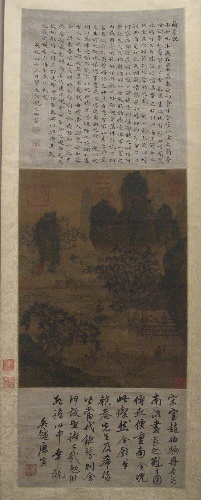
Title: 明/清   佚名（舊傳趙伯駒） 蘭亭圖   軸|Orchid Pavilion or Lanting
Artist: Unidentified artist|Zhao Boju
Artist bio: |Chinese, 11th century
Object type: Hanging scroll
Classification: Paintings
Medium: Hanging scroll; ink and color on silk
Culture: China
Period: Ming (1368–1644) or Qing (1644–1911) dynasty
Dimensions: Image: 15 3/4 x 12 1/8 in. (40 x 30.8 cm)
Overall (with colophons): 35 1/4 x 12 1/8 in. (89.5 x 30.8 cm)
Overall with mounting: 57 1/4 x 14 7/8 in. (145.4 x 37.8 cm)
Department: Asian Art
Credit line: John Stewart Kennedy Fund, 1913
Accession year: 1913
Repository: Metropolitan Museum of Art, New York, NY
Tags: Pavilions|Landscapes